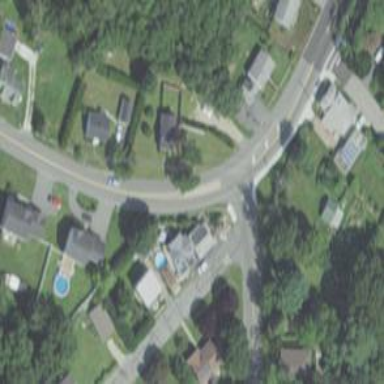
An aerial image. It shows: Road with stop sign.